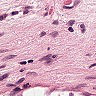
Metastatic tissue present: no